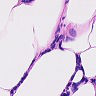
Metastatic tissue present: no